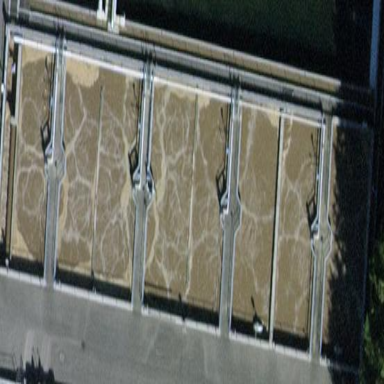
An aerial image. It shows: Reservoir of sewage water in natural setting.